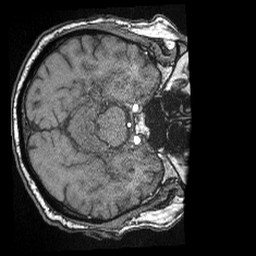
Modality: angio
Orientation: axial
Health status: ill
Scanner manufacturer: siemens
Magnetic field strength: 1.5 T
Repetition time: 0.026 s
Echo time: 0.007 s